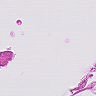
Metastatic tissue present: no